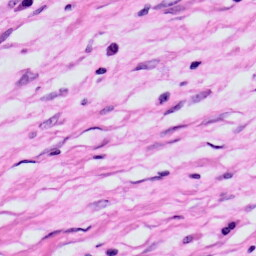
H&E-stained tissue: Skin